Aerial crown-view tile of a tropical tree (Barro Colorado Island, Panama), acquired 20250818:
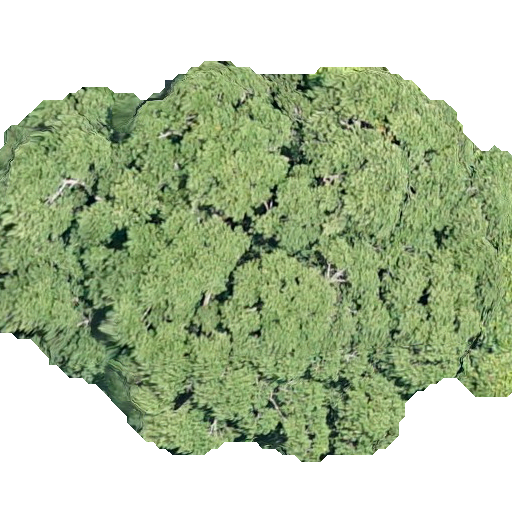
Species: Calophyllum longifolium
GBIF accepted scientific name: Calophyllum longifolium
Crown area: 257.494 m²